Field crop: maize
Growth stage: 2
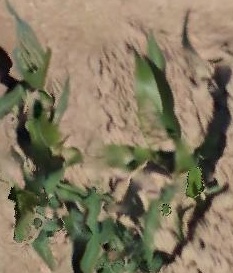
Species: maize